Field crop: maize
Growth stage: 2
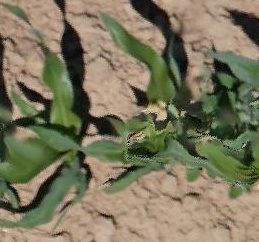
Species: maize